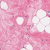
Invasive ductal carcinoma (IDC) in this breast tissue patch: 0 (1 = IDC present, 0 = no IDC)